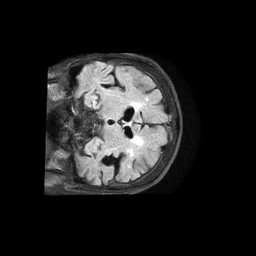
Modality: FLAIR
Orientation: coronal
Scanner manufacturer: philips
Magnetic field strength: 1.5 T
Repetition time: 6 s
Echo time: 0.1005 s